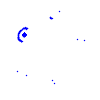
Particle: electron